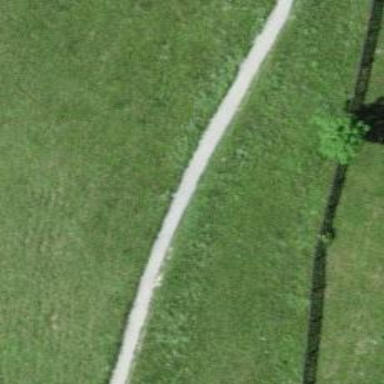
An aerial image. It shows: Dirt footway without sidewalk.